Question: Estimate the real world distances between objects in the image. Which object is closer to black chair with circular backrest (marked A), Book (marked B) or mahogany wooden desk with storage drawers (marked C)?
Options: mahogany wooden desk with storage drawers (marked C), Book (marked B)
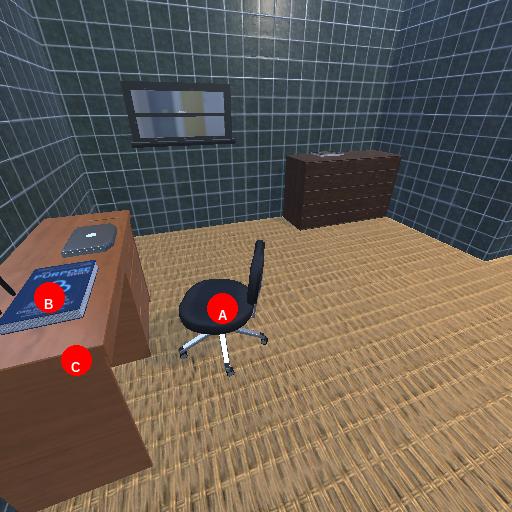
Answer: mahogany wooden desk with storage drawers (marked C)